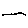
Label: line